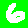
Digit: 6